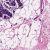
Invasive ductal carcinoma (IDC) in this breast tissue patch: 0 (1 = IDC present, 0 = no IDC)